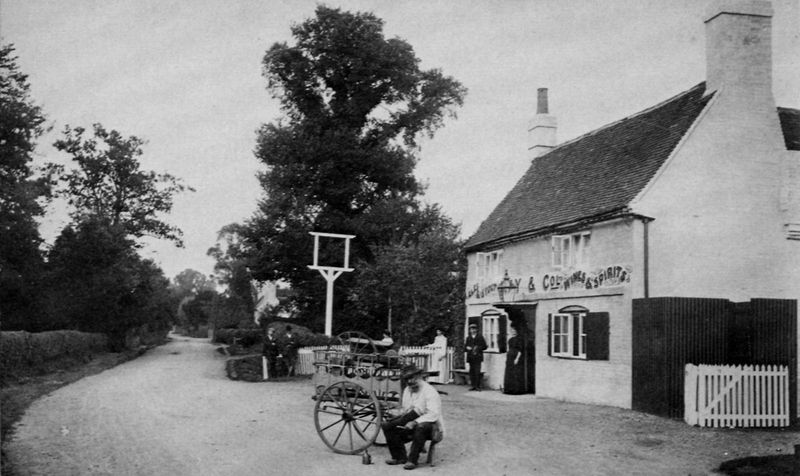
Titel: Eversley, ein Freund im Dorf
Künstler: Francis Frith
Schlagwörter: baum, dunkel, himmel, mann, weiß, bäume, frauen, menschen, sitzen, fenster, frau, grau, holz, hut, kleid, männer, schwarz, strasse, tür, dach, gebäude, haus, weg, wiese, zaun, leute, alt, getränke, kneipe, arm, erde, busch, büsche, pfad, boden, sitzend, paar, pflanzen, schleifen, england, fensterläden, handel, kamin, karren, schornstein, schrift, fassade, geschäft, alter mann, dorf, giebel, hecke, landstraße, gartenzaun, hof, latten, zäune, amerika, holzzaun, kutsche, laden, platz, schriftzug, speichen, holzrad, rad, wagen, wagenrad, krieg, bauer, tor, foto, fotografie, photographie, eingang, schild, offen, schwarz weiss, gaststätte, wei0, photo, handwerk, werkzeug, dunke, dukel, einfahrt, usa, fotographie, gasthaus, schindeln, spinnen, spinnrad, leiterwagen, hecken, viele personen, historische aufnahme, dachziegeln, cottage, reparatur, irland, part, altes, shop, weig, pub, spirits, wieser, ländliche szene, spirituosen, country, pfd, rasthaus, 1900, 19. jh, 20. jh, bw, händler karren wirtshaus england spirits